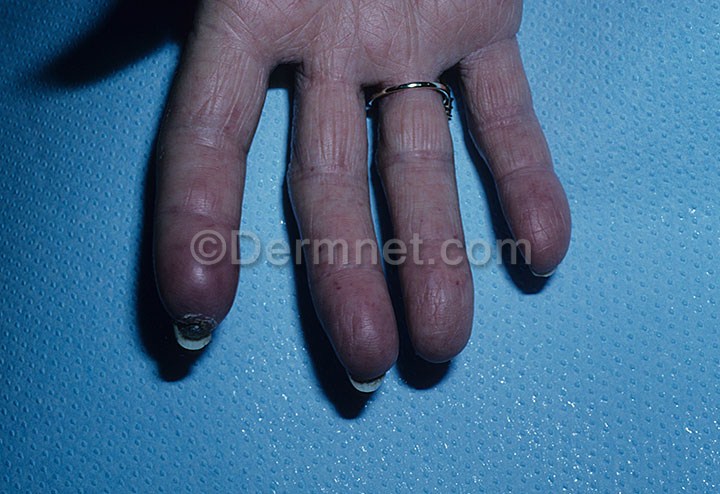
Disease: Lupus and other Connective Tissue diseases